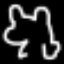
Label: frog